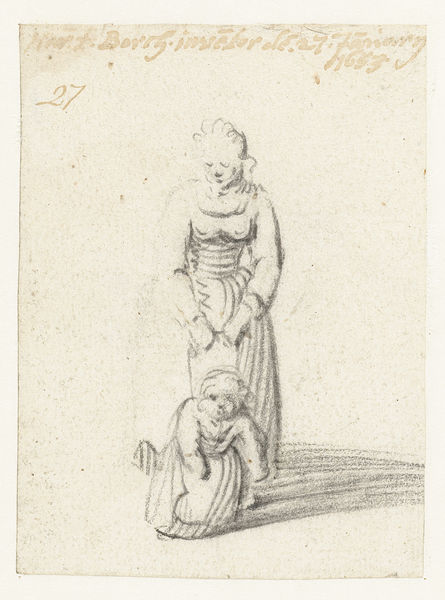
Titel: Vrouw helpt een kind met een tuigje om te leren lopen
Künstler: Harmen ter Borch
Standort: Amsterdam
Institution: Rijksmuseum
Schlagwörter: people, dress, dresses, hair, woman, child, light, drawing, paper, black and white, shadow, mother, sketch, walking, family, pencil, kid, standing, text, daughter, corset, mother and child, number, mom, numbered, pencil sketch, 1653, 27, borry, handriwting, nurse maid, motherly